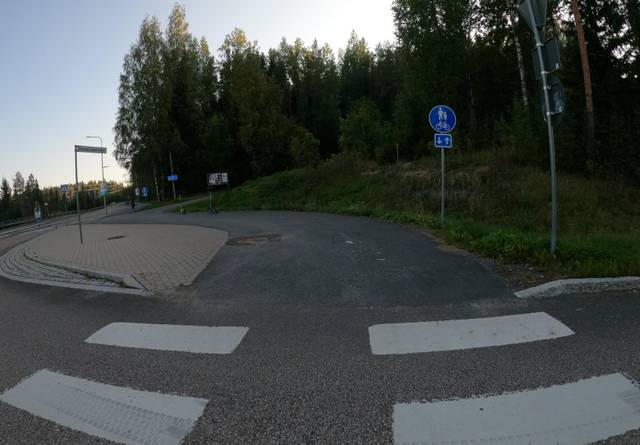
Region: Finland
Coordinates: 62.229, 25.695